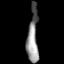
Tissue: lung
Cell type: Fibroblasts
Senescence score: 0.6088
Nuclear area (px): 573
Mean DAPI intensity: 135.716